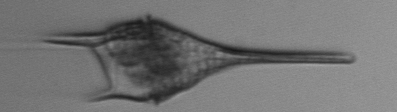
Label: Tripos_lineatus